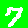
Digit: 7